Aerial crown-view tile of a tropical tree (Barro Colorado Island, Panama), acquired 20250715:
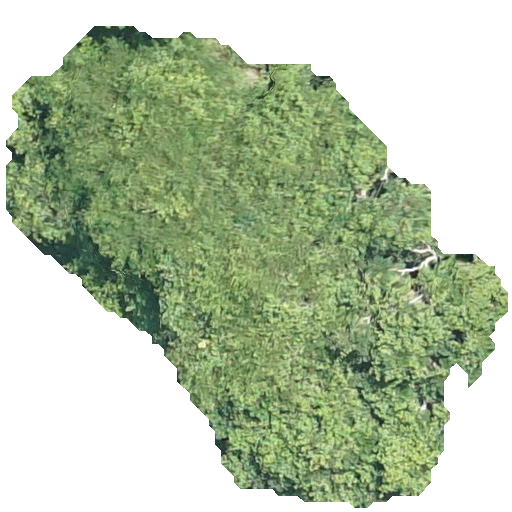
Species: Jacaranda copaia
GBIF accepted scientific name: Jacaranda copaia
Crown area: 218.183 m²